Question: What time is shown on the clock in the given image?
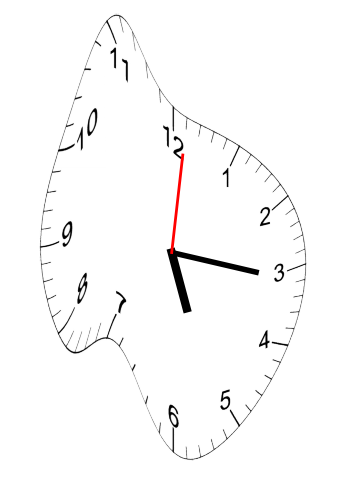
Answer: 05:16:01